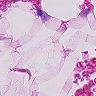
Metastatic tissue present: no